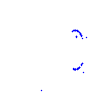
Particle: kaon